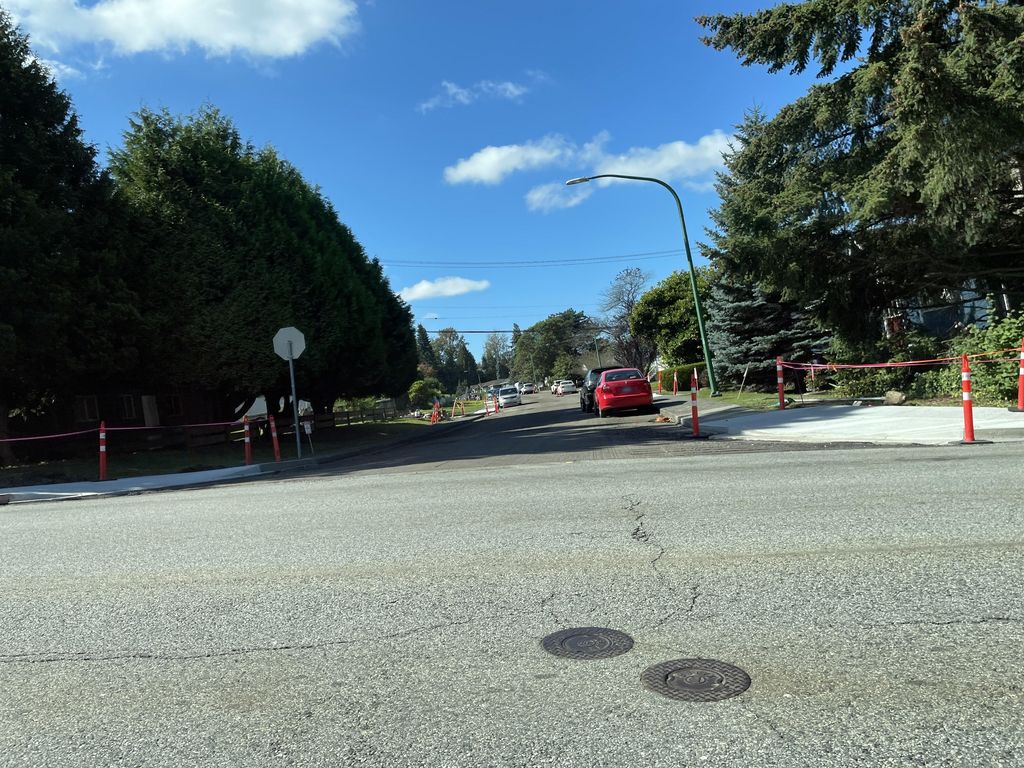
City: vancouver